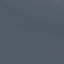
Land use / land cover class: SeaLake